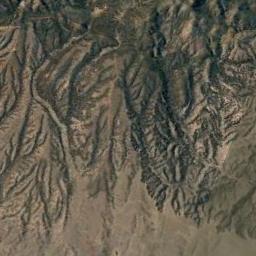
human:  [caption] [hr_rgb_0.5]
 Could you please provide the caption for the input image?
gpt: This mountain is completely covered by vegetation and there is a winding path in it .

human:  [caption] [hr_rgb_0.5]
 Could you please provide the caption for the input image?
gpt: The folded mountain consists of a number of ridges and valleys .

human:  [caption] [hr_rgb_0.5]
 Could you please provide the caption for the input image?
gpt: The mountain is full of black soil .

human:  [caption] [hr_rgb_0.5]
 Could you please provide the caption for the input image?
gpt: There is not the even mountain .

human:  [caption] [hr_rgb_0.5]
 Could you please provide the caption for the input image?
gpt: There are many cracks on the brown mountain .